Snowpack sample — Buffalo Mountain, Silverthorne, Colorado, USA (1/25/25, 10:11 AM MST)
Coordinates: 39.6222, -106.1139
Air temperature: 22 °F
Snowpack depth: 110 cm
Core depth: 20 cm
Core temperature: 48.2 °F
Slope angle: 12°, slope face: 102°
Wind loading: high
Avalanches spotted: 0
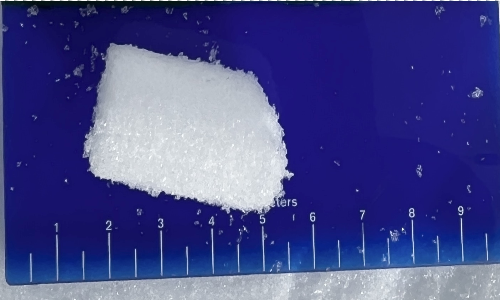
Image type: core
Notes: No avalanches nearby, collected on the outskirts of a fire break 15 meters from the treeline, on way to Buffalo and Red Mountain